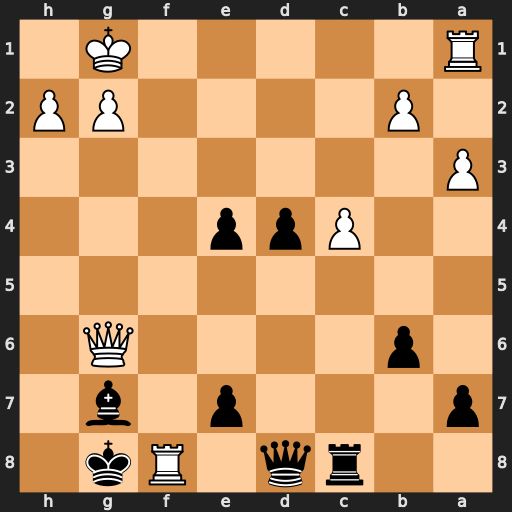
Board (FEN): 2rq1Rk1/p3p1b1/1p4Q1/8/2Ppp3/P7/1P4PP/R5K1
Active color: b
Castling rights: -
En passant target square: -
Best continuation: Kxf8 Rf1+ Bf6